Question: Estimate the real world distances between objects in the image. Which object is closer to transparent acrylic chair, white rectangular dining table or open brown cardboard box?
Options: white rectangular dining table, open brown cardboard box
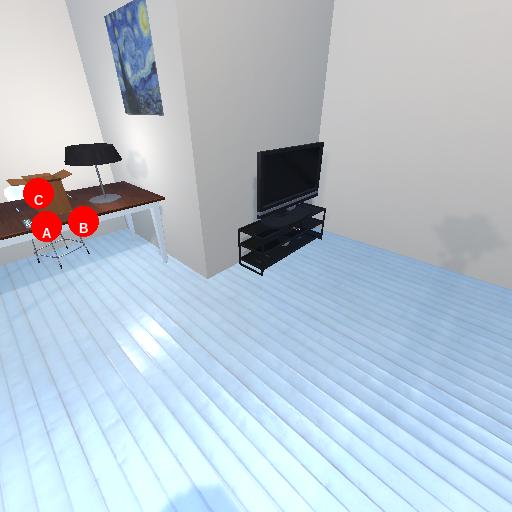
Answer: white rectangular dining table